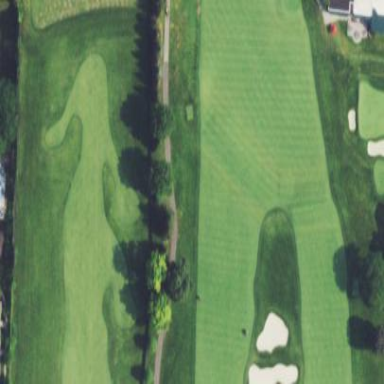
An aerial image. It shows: Golf fairway surrounded by grass.